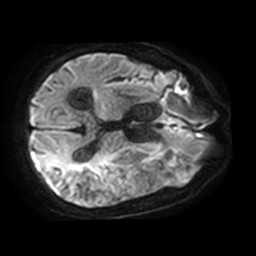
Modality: TRACE
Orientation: axial
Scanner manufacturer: philips
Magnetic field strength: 3 T
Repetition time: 4.374 s
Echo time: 0.06165 s